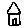
Label: house